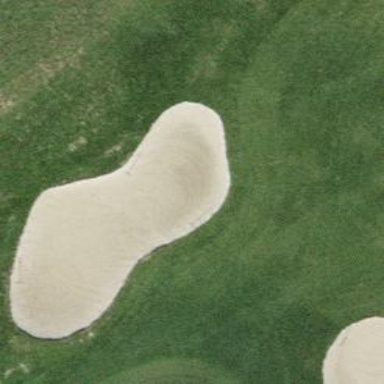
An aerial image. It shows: Golf bunker filled with sandy terrain.